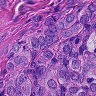
Metastatic tissue present: yes